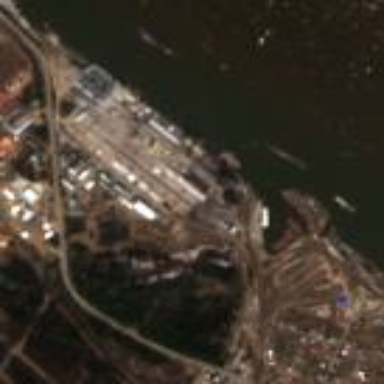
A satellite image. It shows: Industrial area designated for port activities.